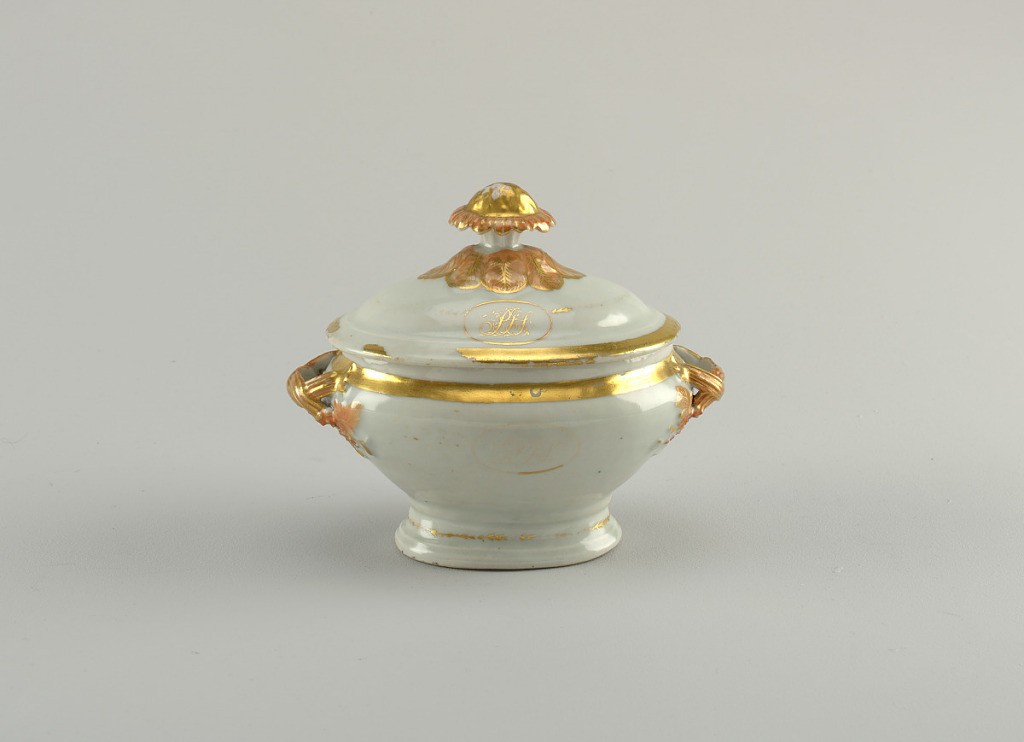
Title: Tureen
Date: late 18th century
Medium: porcelain, gold
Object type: tureen
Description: Oval in plan, on oval moulded foot. Handle at either end, of intertwined straps spreading into leaves at point of junction with body. Cover has two oval medallions enclosing all but obliterated initials: PSS***; dish has same on each side.